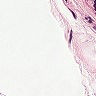
Metastatic tissue present: no